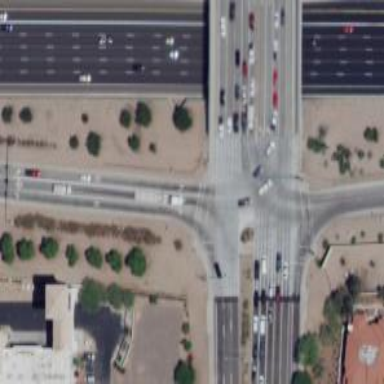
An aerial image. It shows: Secondary road crossing bridge.